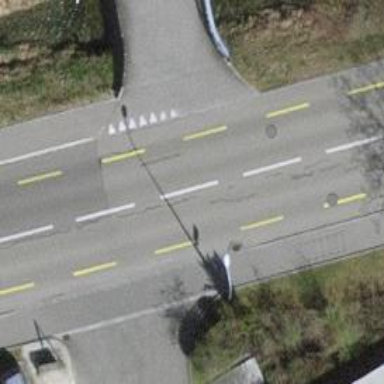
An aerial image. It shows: Secondary road with asphalt surface and dedicated cycle lane.